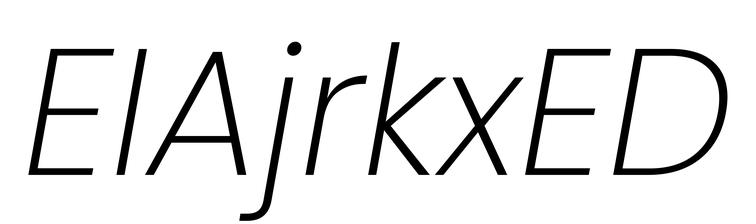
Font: Poppins-ExtraLightItalic